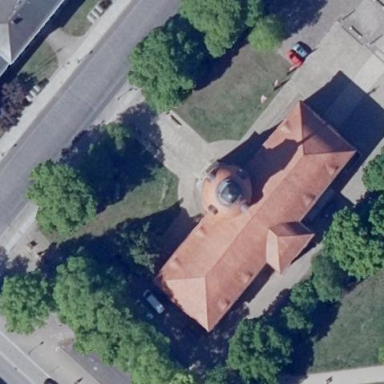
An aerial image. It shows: Church building that also serves as arts center.